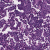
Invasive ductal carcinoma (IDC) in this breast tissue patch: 1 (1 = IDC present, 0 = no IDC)